Question: I want a 'List<string>' containing all the 'selected' series codes from this DataGridView:

I can get them as DataGridViewRow's, eg:
'''
List<DataGridViewRow> selectedSeriesCodes =
gridSeriesList.Rows.Cast<DataGridViewRow>().Where(g =>
!string.IsNullOrEmpty(g.Cells[ListDataSource.gridColumn1].Value.ToString()) &&
Convert.ToBoolean(g.Cells[ListDataSource.gridColumn1].Value) == true).ToList();
'''
But I am aiming to get them as a 'List<string>' purely for separation of concerns as I dont want to pass controls into business logic to ease testing, and just a fyi this is a excel vsto add-in.
I thought using LINQ with an anon type would do the trick, but it wont compile, eg:
'''
List<string> selectedSeriesCodes = from x in gridSeriesList.Rows.Cast<DataGridViewRow>()
where (!string.IsNullOrEmpty(x.Cells[ListDataSource.gridColumn1].Value.ToString()) &&
Convert.ToBoolean(x.Cells[ListDataSource.gridColumn1].Value) == true)
select new { SeriesCode = x.Cells[ListDataSource.gridColumn2].ToString() };
'''
> Error 'System.Collections.Generic.IEnumerable'<AnonymousType#1>'' to
'System.Collections.Generic.List'<string>''. An explicit conversion
exists (are you missing a cast?)
I am sure this is possible, otherwise I'll just use a for loop.
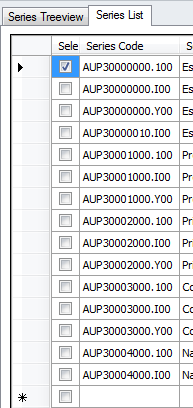
Answer: You are missing '.ToList()' :
'''
List<string> selectedSeriesCodes =
(from x in gridSeriesList.Rows.Cast<DataGridViewRow>()
where !string.IsNullOrEmpty(x.Cells[ListDataSource.gridColumn1].Value.ToString()
&& Convert.ToBoolean(x.Cells[ListDataSource.gridColumn1].Value) == true)
select x.Cells[ListDataSource.gridColumn2].ToString()).ToList();
'''